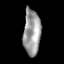
Tissue: lung
Cell type: Epithelial cells
Senescence score: 0.1999
Nuclear area (px): 778
Mean DAPI intensity: 155.003